Interaction volume radius: 10 \u00c5
Interaction volume height: 10 \u00c5
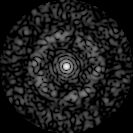
Disorder parameter: 0.8242